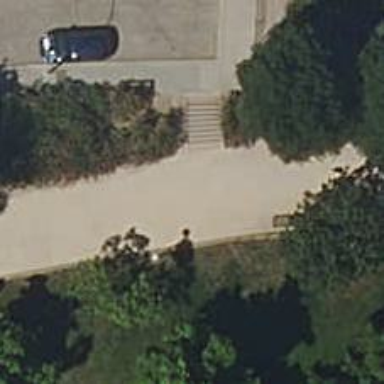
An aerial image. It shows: Set of steps on the road with adjacent ramp.